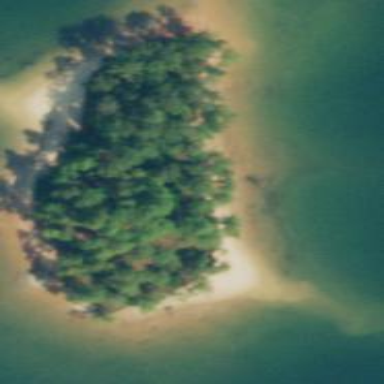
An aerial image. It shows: Island.